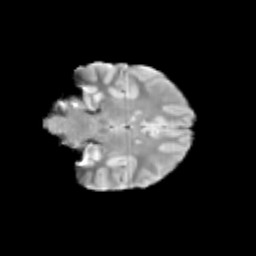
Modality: T2w
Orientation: coronal
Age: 12
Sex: female
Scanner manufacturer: siemens
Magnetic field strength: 3 T
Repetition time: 3.8 s
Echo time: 0.07 s